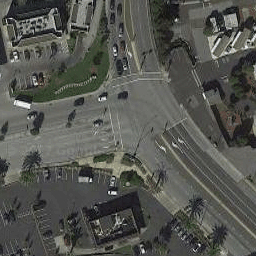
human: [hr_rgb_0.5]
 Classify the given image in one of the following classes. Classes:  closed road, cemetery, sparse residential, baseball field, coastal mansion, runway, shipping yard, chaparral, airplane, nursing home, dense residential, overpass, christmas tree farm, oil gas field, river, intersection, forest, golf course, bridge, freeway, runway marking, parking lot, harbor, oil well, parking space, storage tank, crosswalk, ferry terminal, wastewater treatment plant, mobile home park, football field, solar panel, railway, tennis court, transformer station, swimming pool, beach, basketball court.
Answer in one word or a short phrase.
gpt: intersection